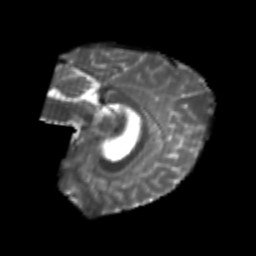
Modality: T2w
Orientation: sagittal
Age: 20
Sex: female
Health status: healthy
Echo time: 0.074 s